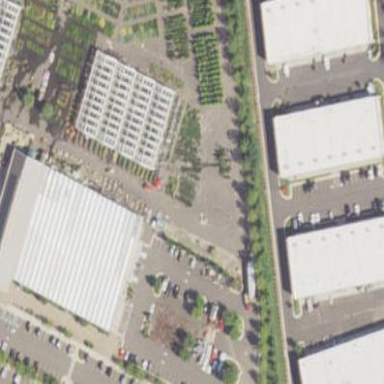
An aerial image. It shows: Building that serves as garden center.